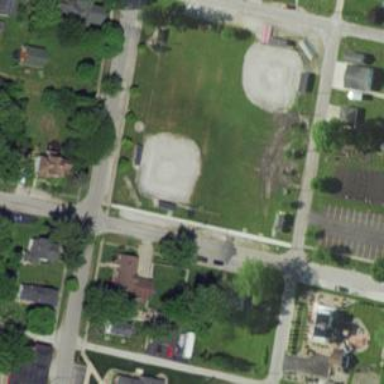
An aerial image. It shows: Baseball pitch for leisure land activities.